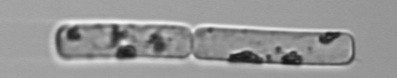
Label: Guinardia_delicatula